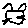
Label: cat